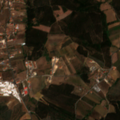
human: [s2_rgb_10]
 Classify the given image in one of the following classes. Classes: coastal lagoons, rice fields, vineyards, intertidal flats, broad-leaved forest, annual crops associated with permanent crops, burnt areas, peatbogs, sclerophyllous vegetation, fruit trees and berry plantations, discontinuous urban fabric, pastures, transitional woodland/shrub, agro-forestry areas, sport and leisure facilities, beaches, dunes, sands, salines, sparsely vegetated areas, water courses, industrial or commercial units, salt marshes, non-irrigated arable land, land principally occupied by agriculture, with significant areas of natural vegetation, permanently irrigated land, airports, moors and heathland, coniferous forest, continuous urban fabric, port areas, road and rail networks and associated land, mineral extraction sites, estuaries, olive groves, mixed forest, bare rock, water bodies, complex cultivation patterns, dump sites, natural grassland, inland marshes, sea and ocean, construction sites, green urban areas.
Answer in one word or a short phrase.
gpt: vineyards, complex cultivation patterns, land principally occupied by agriculture, with significant areas of natural vegetation, broad-leaved forest, mixed forest